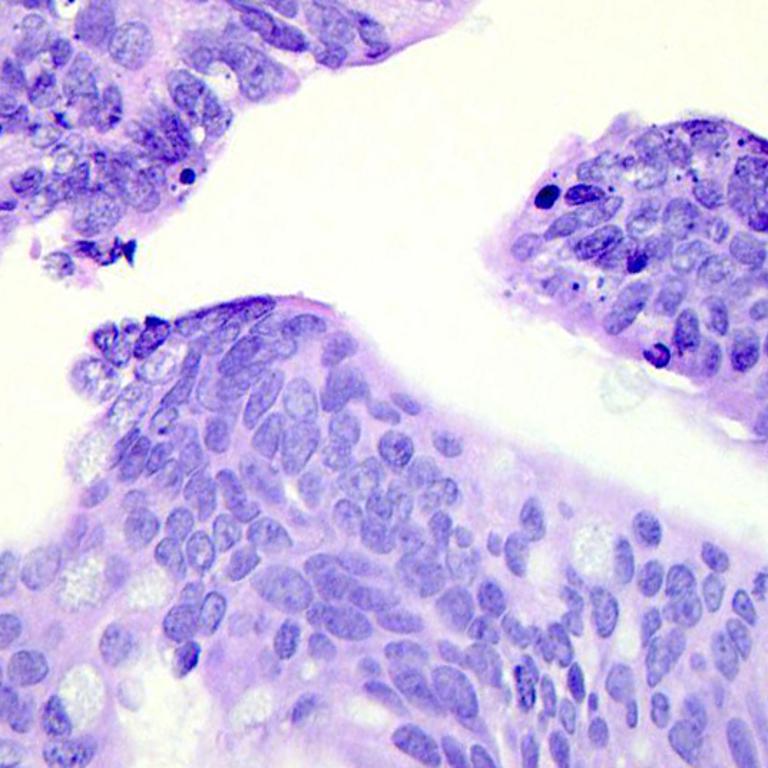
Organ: colon
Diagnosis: adenocarcinomas